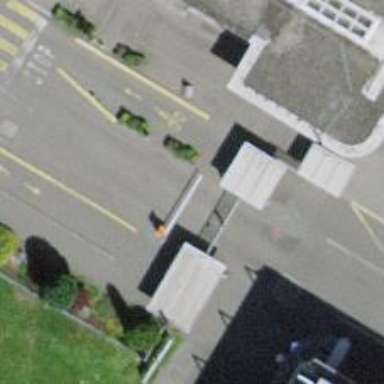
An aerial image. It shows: Lift gate barrier.